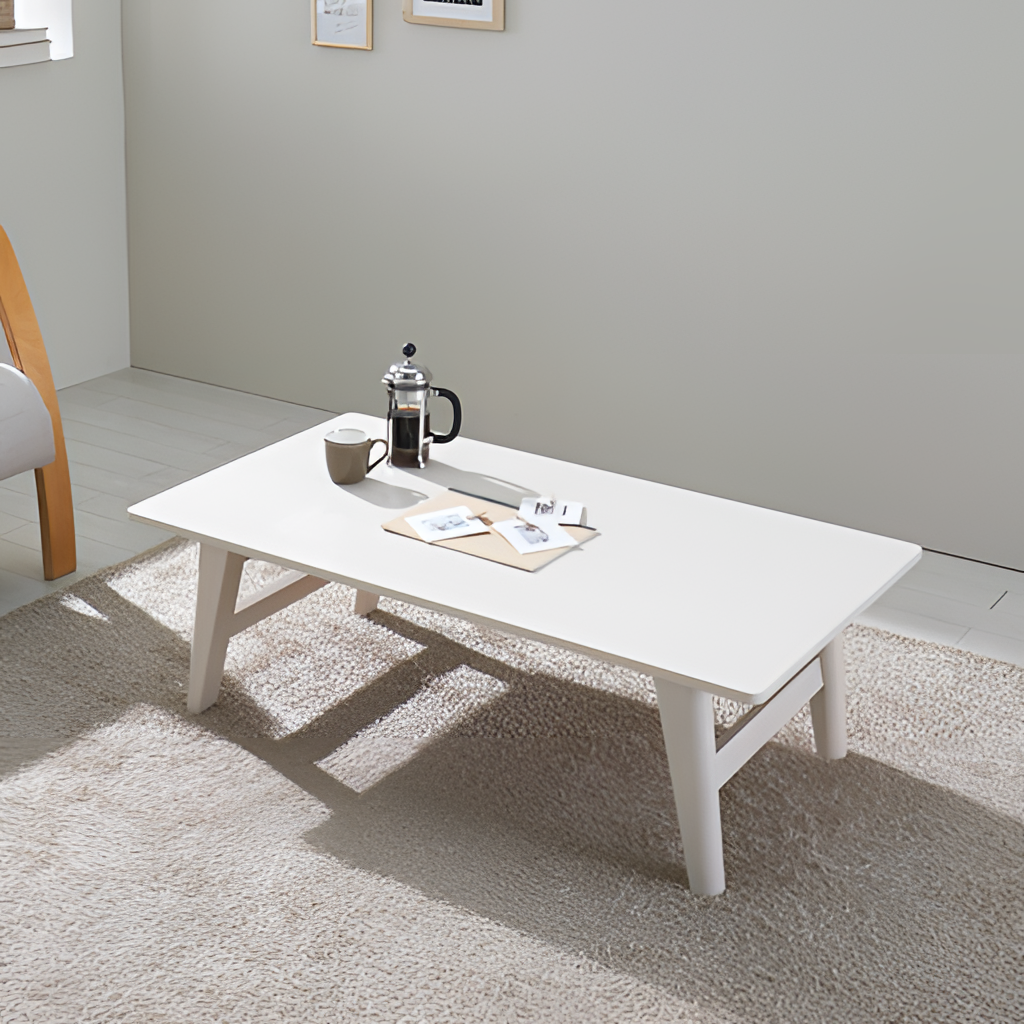
living room, wood coffee table, gray wood flooring, with plank pattern, paint wallpaper, with solid pattern, minimalist